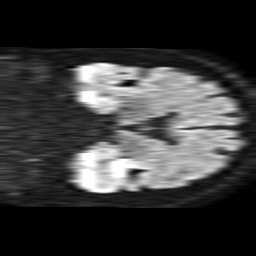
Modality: TRACE
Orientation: coronal
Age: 70
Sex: male
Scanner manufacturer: philips
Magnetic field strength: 1.5 T
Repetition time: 4.6 s
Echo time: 0.08528 s